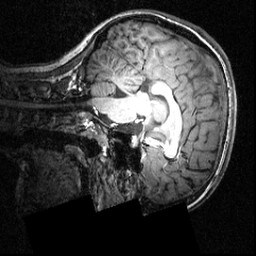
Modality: T1w
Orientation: sagittal
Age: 12
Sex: female
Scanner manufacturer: siemens
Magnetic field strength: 3.951 T
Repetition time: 1.5 s
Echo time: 0.00335 s